Question: I'm using plotly to plot a large csv file (with a lot of data) and to subplot in line (which works actually) some charts.
The problem is that for each chart I get all of the date+time for each point on the x-axis resulting in a bad quality chart. How can I hide for the 5 first chart the values of the x-axis while keeping it for the last one to have a better vieaw of the charts ?
Here is my code : the problematic part start at line 125
'''
import os
import pandas as pd
import plotly
import plotly.graph_objs as go
from tkinter import *
window = Tk()
window.title("Interface utilisateur")
consigne=Label(window, text="Merci de remplir les champs ci-dessous avant de cliquer sur start")
consigne.grid(column = 1,row=0)
consDateDEB=Label(window, text="Date de debut de selection (format JJMMAAAA)")
consDateDEB.grid(column=0,row=1)
DateDEB = Entry(window,width=25)
DateDEB.grid(column = 2,row=1)
consDateFIN=Label(window, text="Date de fin de selection (format JJMMAAAA)")
consDateFIN.grid(column=0,row=2)
DateFIN = Entry(window,width=25)
DateFIN.grid(column = 2,row=2)
consPathIN=Label(window, text="Chemin d'acces aux fichiers (format C://user/dossier1/dossier2/)")
consPathIN.grid(column=0,row=3)
PathIN = Entry(window,width=50)
PathIN.grid(column = 2,row=3)
consPathOUT=Label(window, text="Chemin d'ecriture des fichiers (format C://user/dossier1/dossier2/)")
consPathOUT.grid(column=0,row=4)
PathOUT = Entry(window,width=50)
PathOUT.grid(column = 2,row=4)
def click():
pathIN = PathIN.get()
pathOUT = PathOUT.get()
DateDebut = DateDEB.get()
DateFin = DateFIN.get()
tracer(DateDebut,DateFin,pathIN,pathOUT)
btn = Button(window, text='Start',command=click,width=30,height=2,activebackground='red')
btn.grid(column = 1,row=5)
window.mainloop()
def tracer(DateDebut,DateFin,pathIN,pathOUT):
# DateDebut=<PHONE>
# DateFin=<PHONE>
# pathIN='D://Clef64go/PJT/Logfiles/'
# pathOUT='D://Clef64go/PJT/OUT/'
Logfiles = os.listdir(pathIN)
def conversion(Logfile_JJMMAAAA):
nomFichierINT = int(Logfile_JJMMAAAA[12:16] + Logfile_JJMMAAAA[10:12] + Logfile_JJMMAAAA[8:10])
return nomFichierINT
def conversionInverse(AAAAMMJJ):
AAAAMMJJ = str(AAAAMMJJ)
nomFichierSTR = "Logfile_" + AAAAMMJJ[6:8] + AAAAMMJJ[4:6] + AAAAMMJJ[0:4]+".csv"
return nomFichierSTR
DateDebut = str(DateDebut)
DateFin = str(DateFin)
DebTempo = DateDebut[4:8]+DateDebut[2:4]+DateDebut[0:2]
FinTempo = DateFin[4:8]+DateFin[2:4]+DateFin[0:2]
DateDebut=int(DebTempo)
DateFin=int(FinTempo)
L_Selection=[]
for fichier in Logfiles:
Tempo=conversion(fichier)
if Tempo >= DateDebut and Tempo <= DateFin :
L_Selection.append(Tempo)
L_Selection = sorted(L_Selection)
L_Clean=[]
for fichier in L_Selection :
Tempo = conversionInverse(fichier)
L_Clean.append(Tempo)
#L_Log = os.listdir("D://Clef64go/PJT/TEST2/")
dfList=[]
colnames=['No.','Date','Time','Temp1','Unit','Temp2','Unit','Lux2','Unit','BP1','Humidite Relat','Unit','CO2','Unit','Presence','Temp1_EnO','Unit','Temp2_EnO','Unit','Temp3_EnO','Unit','RH3_EnO','Unit','Chauffage','test']
for filename in L_Clean:
filename = pathIN + filename
typefile=type(filename)
df=pd.read_csv(filename, sep = ';', error_bad_lines=False, encoding="ANSI")
dfList.append(df)
concatDf=pd.concat(dfList,axis=0)
concatDf.columns=colnames
pathOUT = pathOUT + "/" + str(DateDebut) +" a "+ str(DateFin) + ".csv"
concatDf.to_csv(pathOUT, sep = ';',index=False)
df = pd.read_csv(pathOUT,decimal=",",sep = ';', error_bad_lines=False, encoding="ANSI",names=colnames)
df['Temp1'] = [x.replace(',', '.') for x in df['Temp1']]
df['Temp2'] = [x.replace(',', '.') for x in df['Temp2']]
df['Temp1_EnO'] = [x.replace(',', '.') for x in df['Temp1_EnO']]
df['Temp2_EnO'] = [x.replace(',', '.') for x in df['Temp2_EnO']]
df['Temp3_EnO'] = [x.replace(',', '.') for x in df['Temp3_EnO']]
date = df['Date']+df['Time']
y1 = df['Temp1']
y2 = df['Temp2']
y3 = df['Temp3_EnO']
y4 = df['Humidite Relat']
y5 = df['CO2']
y6 = df['Presence']
#plotly.offline.plot({
# "data": [go.Scatter(x=x, y=y)],
# "layout": go.Layout(title="Temperature 1 en fonction du temps")
# }, auto_open=True)
temp1 = go.Scatter(
x=date,
y=y1,
name="Temperature 1 (degC)"
)
temp2 = go.Scatter(
x=date,
y=y2,
name="Temperature 2 (degC)"
)
temp3 = go.Scatter(
x=date,
y=y3,
name="Temperature 3 (degC)"
)
Humidite = go.Scatter(
x=date,
y=y4,
name="Humidite relative (%)"
)
dioxyde_de_carbone = go.Scatter(
x=date,
y=y5,
name="Taux C02 (ppm)"
)
presence = go.Scatter(
x=date,
y=y6,
name="Presence"
)
fig = plotly.tools.make_subplots(rows=6, cols=1)
fig.append_trace(temp1, 1, 1)
fig.append_trace(temp2, 2, 1)
fig.append_trace(temp3, 3, 1)
fig.append_trace(Humidite, 4, 1)
fig.append_trace(dioxyde_de_carbone, 5, 1)
fig.append_trace(presence, 6, 1)
fig['layout'].update(title='Representation graphique des donnees')
plotly.offline.plot(fig, filename=str(DateDebut) +" a "+ str(DateFin) + ".csv", auto_open=True)
'''
Here is what I get :

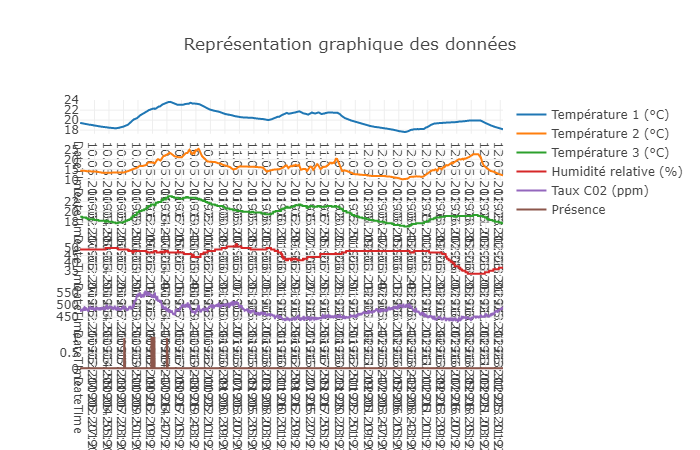
Answer: I started from Andrews comment. But the relevant source is <URL>:
'''
trace0 = go.Scatter(
x = [0,1,1,0,0,1,1,2,2,3,3,2,2,3],
y = [0,0,1,1,3,3,2,2,3,3,1,1,0,0]
)
trace1 = go.Scatter(
x = [0,1,2,3],
y = [1,2,4,8],
yaxis = "y2"
)
layout = go.Layout(
width = 800,
height = 500,
title = "fixed-ratio axes",
xaxis = dict(
nticks = 10,
domain = [0, 0.45],
title = "shared X axis"
),
yaxis = dict(
scaleanchor = "x",
domain = [0, 0.45],
title = "1:1"
),
yaxis2 = dict(
scaleanchor = "x",
scaleratio = 0.2,
domain = [0.55,1],
title = "1:5"
))
'''
You need to define the xaxis once. For every other subplot you set 'scaleanchor = "x"', so that every subplot shares the same 'xaxis'. All the plots that share one xasis are automatically plotted as subplots, so you coul get rid of your present structure.
'''
data = [temp1,temp2,temp3,Humidite, dioxyde_de_carbone, presence]
layout = go.Layout(
width = 800,
height = 500,
title = "fixed-ratio axes using 10 ticks",
xaxis = dict(
nticks = 10,
title = "shared X axis showing DATE"
),
yaxis = dict(
scaleanchor = "x",
title = "Temp"
),
yaxis2 = dict(
scaleanchor = "x",
title = "Humidity"
),
yaxis3 = dict(
scaleanchor = "x",
title = "ppm"
),
yaxis4 = dict(
scaleanchor = "x",
title = "presence"
),
showlegend= False
)
fig = go.Figure(data=data, layout=layout)
plotly.offline.plot(fig, filename=str(DateDebut) +" a "+ str(DateFin) + ".csv", auto_open=True)
fig = plotly.tools.make_subplots(rows=6, cols=1)
'''